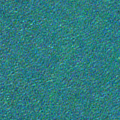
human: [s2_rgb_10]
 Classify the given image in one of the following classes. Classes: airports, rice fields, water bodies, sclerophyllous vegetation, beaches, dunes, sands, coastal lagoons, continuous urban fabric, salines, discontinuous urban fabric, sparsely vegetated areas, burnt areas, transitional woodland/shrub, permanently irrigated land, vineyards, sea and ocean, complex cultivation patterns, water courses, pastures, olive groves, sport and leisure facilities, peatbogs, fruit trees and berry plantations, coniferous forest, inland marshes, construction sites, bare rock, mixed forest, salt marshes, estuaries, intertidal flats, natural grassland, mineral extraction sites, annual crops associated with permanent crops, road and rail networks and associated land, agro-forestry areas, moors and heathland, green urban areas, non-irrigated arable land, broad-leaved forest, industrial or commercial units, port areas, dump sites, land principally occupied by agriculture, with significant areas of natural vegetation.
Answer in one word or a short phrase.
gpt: sea and ocean